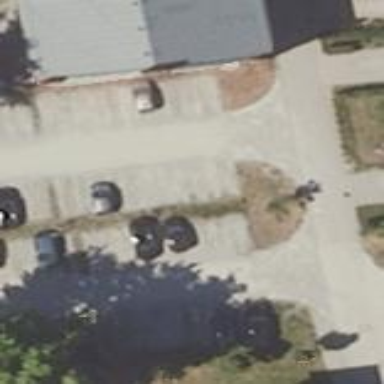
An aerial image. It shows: Parking area with paving stones surface.